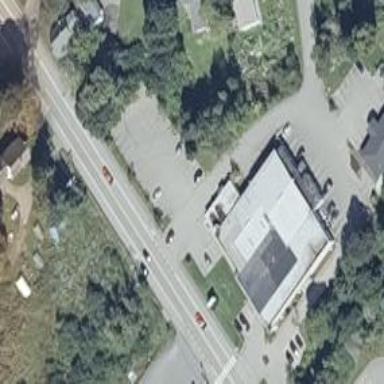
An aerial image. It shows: Healthcare clinic.